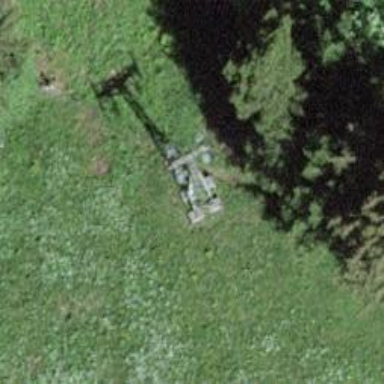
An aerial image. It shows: Pylon for aerialway.